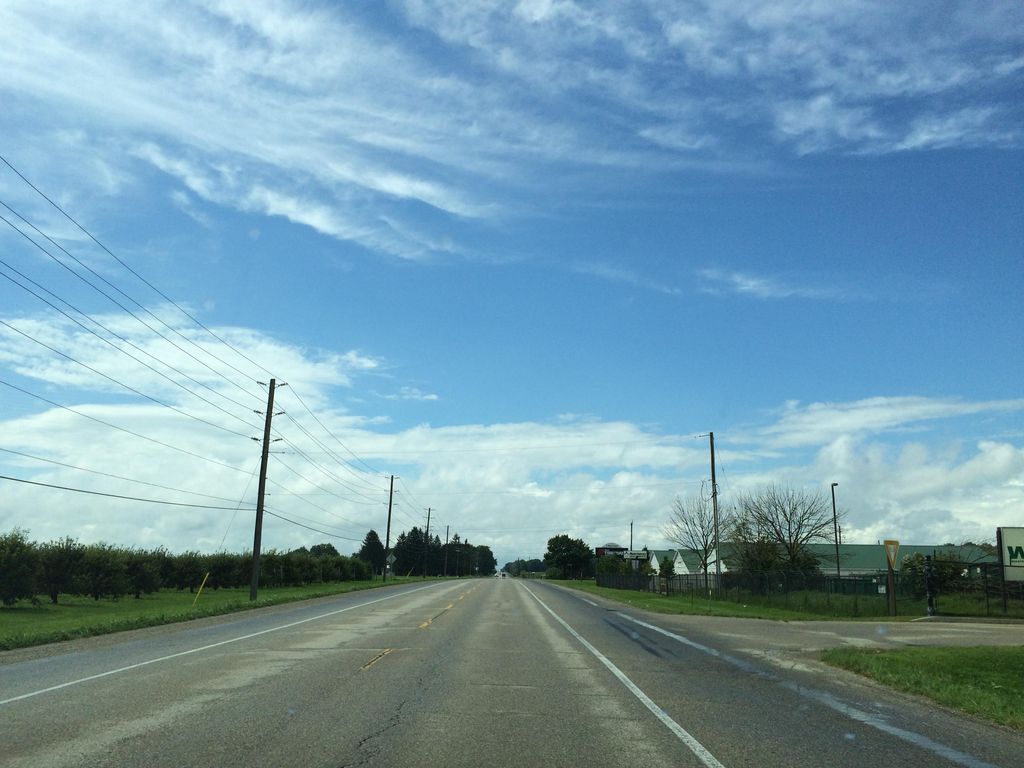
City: kitchener-waterloo